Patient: sex M, age 43
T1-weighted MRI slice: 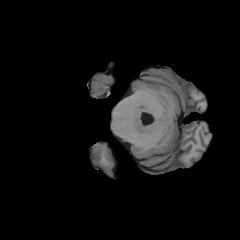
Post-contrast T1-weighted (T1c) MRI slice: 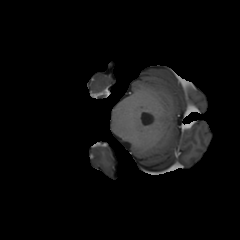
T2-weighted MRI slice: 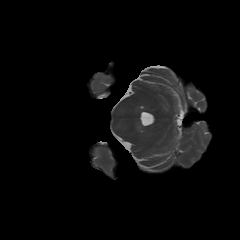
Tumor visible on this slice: no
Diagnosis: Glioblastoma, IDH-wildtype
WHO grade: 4